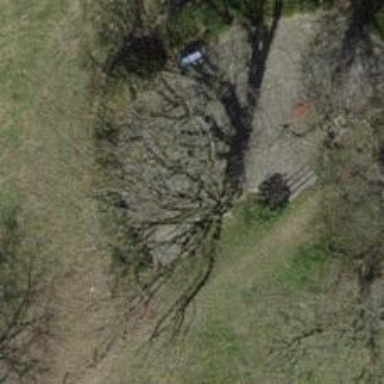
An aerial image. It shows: Bench.